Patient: sex F, age 31
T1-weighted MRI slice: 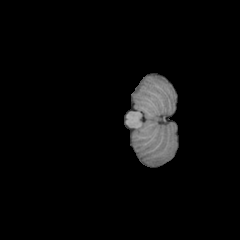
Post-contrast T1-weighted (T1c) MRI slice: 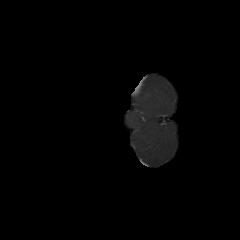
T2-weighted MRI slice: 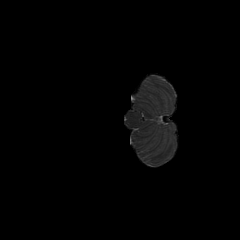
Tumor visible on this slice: no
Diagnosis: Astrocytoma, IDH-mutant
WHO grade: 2